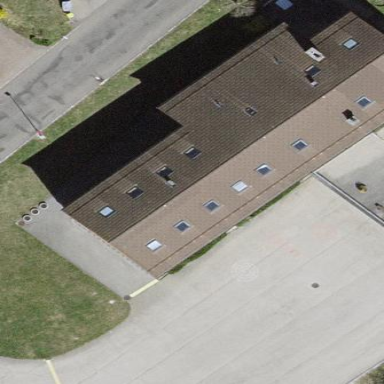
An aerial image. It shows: School building.